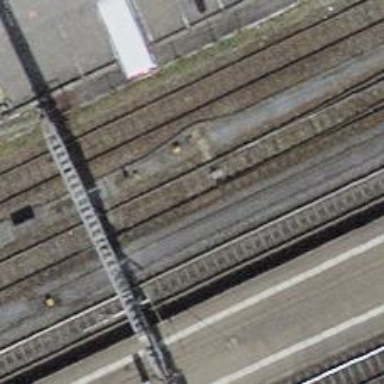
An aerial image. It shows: Single-track electrified railway siding with contact line for service.